Question: I am trying to create a view from a table which will convert coma separated values in multiple column to rows in Oracle.
I have done this successfully for one column. but I am not able to do it for two or three columns.
I used following script which runs successfully for one column.
'''
Create VIEW MULTITESET AS
SELECT rownum AS ID1,Tagging.COMMENTS,Tagging.category,Tagging.STATUS,
trim(regexp_substr(Tagging.OBJ_ID, '[^,]+', 1, lines.column_value)) OBJ_ID
FROM Tagging,
TABLE (CAST (MULTISET
(SELECT LEVEL FROM dual
CONNECT BY instr(Tagging.OBJ_ID, ',', 1, LEVEL - 1) > 0
) AS sys.odciNumberList ) ) lines
ORDER BY id, lines.column_value
'''
Now I need to do the same for a second column named 'OBJname' as like for column 'OBJ_ID'.
So I tried something stupid as like following which won't work.
'''
Create VIEW MULTITESET AS
SELECT rownum AS ID1,Tagging.COMMENTS,Tagging.category,Tagging.STATUS,
trim(regexp_substr(Tagging.OBJ_ID, '[^,]+', 1, lines.column_value)) OBJ_ID
FROM Tagging,
TABLE (CAST (MULTISET
(SELECT LEVEL FROM dual
CONNECT BY instr(Tagging.OBJ_ID, ',', 1, LEVEL - 1) > 0
) AS sys.odciNumberList ) ) lines
ORDER BY id, lines.column_value ,
trim(regexp_substr(Tagging.OBJname , '[^,]+', 1, lines.column_value)) OBJname
FROM Tagging,
TABLE (CAST (MULTISET
(SELECT LEVEL FROM dual
CONNECT BY instr(Tagging.OBJname , ',', 1, LEVEL - 1) > 0
) AS sys.odciNumberList ) ) lines
ORDER BY id, lines.column_value
'''
In nut shell i wanted tabel-A in the picture below to be converted to table-B. How can I do that?

My actual view query is:
'''
SELECT rownum AS TRACKID2, LEAPFROG_TAGGING.ID, LEAPFROG_TAGGING.CREATED_DATE,
LEAPFROG_TAGGING.CREATED_BY, LEAPFROG_TAGGING.COMMENTS,
leapfrog_tagging.category, LEAPFROG_TAGGING.STATUS, LEAPFROG_TAGGING.OBJ_NAME,
trim(regexp_substr(LEAPFROG_TAGGING.OBJ_ID, '[^,]+', 1, lines.column_value)) OBJ_ID
FROM LEAPFROG_TAGGING,
TABLE (CAST (MULTISET (
SELECT LEVEL FROM dual
CONNECT BY instr(LEAPFROG_TAGGING.OBJ_ID, ',', 1, LEVEL - 1) > 0
) AS sys.odciNumberList ) ) lines
ORDER BY id, lines.column_value;
'''
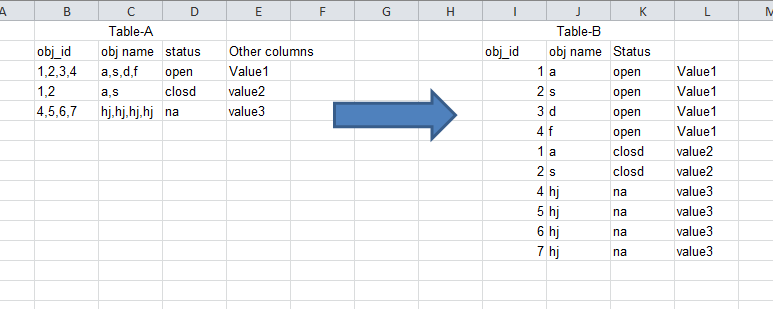
Answer: Assuming the number of comma-separated values always matches in the two columns (so exactly one name per ID), and that you're on 11gR2, you can use <URL>:
'''
create view multiteset as
with t (obj_id, obj_name, status, other_columns, rn, orig_obj_id, orig_obj_name) as (
select regexp_substr(obj_id, '[^,]+', 1, 1),
regexp_substr(obj_name, '[^,]+', 1, 1),
status, other_columns, 1, obj_id, obj_name
from tagging
union all
select regexp_substr(orig_obj_id, '[^,]+', 1, rn + 1),
regexp_substr(orig_obj_name, '[^,]+', 1, rn + 1),
status, other_columns, rn + 1, orig_obj_id, orig_obj_name
from t
where rn < regexp_count(orig_obj_id, '[^,]+')
)
select obj_id, obj_name, status, other_columns
from t;
select * from multiteset;
OBJ_ID OBJ_NAME STATUS OTHER_
---------------------------- -------- ------ ------
1 a open value1
1 a closed value2
4 hj na value3
2 s open value1
2 s closed value2
5 hj na value3
3 d open value1
6 hj na value3
4 f open value1
7 hj na value3
10 rows selected.
'''
The column names in your question as a bit inconsistent so you'll have to adjust for your real names.
The anchor members gets the first element from each list, and keeps a copy of the original lists, and a counter to see which element we're on (starting with 1).
The recursive member then looks for the next ('rn +') element in each list, passing the rest of the value along unchanged, apart from the counter.
The final query against the CTE then just gets the generated values, ignoring the temporary ones the CTE was keeping track of ('rn', 'orig_obj_id', etc.)
From the new original view definition you added in comments, you might really want:
'''
create view multiteset as
with t (id, created_date, created_by, comments, category, status,
obj_name, obj_id, rn, orig_obj_name, orig_obj_id)
as (
select id, created_date, created_by, comments, category, status,
regexp_substr(obj_name, '[^,]+', 1, 1),
regexp_substr(obj_id, '[^,]+', 1, 1),
1, obj_name, obj_id
from leapfrog_tagging
union all
select id, created_date, created_by, comments, category, status,
regexp_substr(orig_obj_name, '[^,]+', 1, rn + 1),
regexp_substr(orig_obj_id, '[^,]+', 1, rn + 1),
rn + 1, orig_obj_name, orig_obj_id
from t
where rn < regexp_count(orig_obj_id, '[^,]+')
)
select id, created_date, created_by, comments, category, status,
obj_name, obj_id
from t;
'''
Also notice there is no 'order by' clause; that doesn't really make sense in a view definition, and should be applied when you query the view instead:
'''
select * from multiteset order by id, obj_id;
'''
If you want to keep the position marker so the view resulsts can be ordered by that as well then include 'rn' (or a more meaningful name!) in the final select list, e.g:
'''
...
select id, rn as trackid2, created_date, created_by, comments, category, status,
obj_name, obj_id
from t;
'''
which would let you:
'''
select * from multiteset order by id, trackid2;
'''